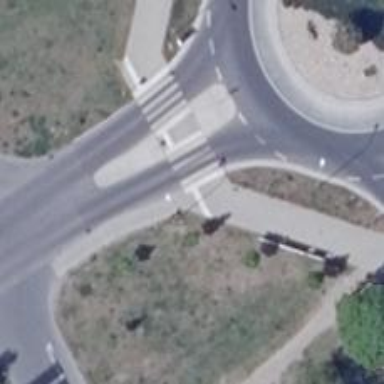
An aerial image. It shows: Sidewalk.